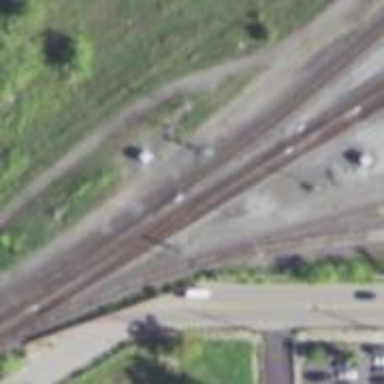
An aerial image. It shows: Railway line on embankment.